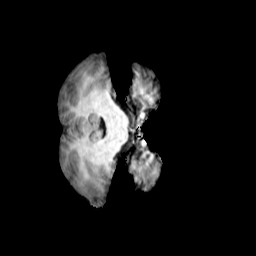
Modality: T1w
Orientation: axial
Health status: ill
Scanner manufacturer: siemens
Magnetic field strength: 3 T
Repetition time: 2 s
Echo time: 0.00303 s